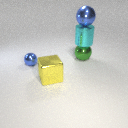
small blue metal sphere behind large yellow metal cube